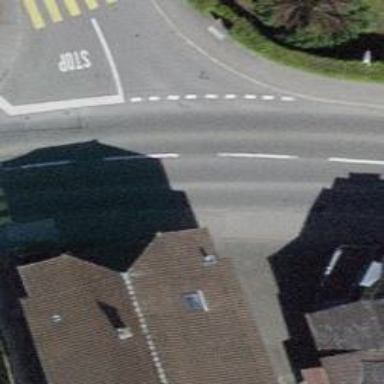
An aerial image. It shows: Secondary road with asphalt surface and designated cycle lane.